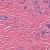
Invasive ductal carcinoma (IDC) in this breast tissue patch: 0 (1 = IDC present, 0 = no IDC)